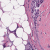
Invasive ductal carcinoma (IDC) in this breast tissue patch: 1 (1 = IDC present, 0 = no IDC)